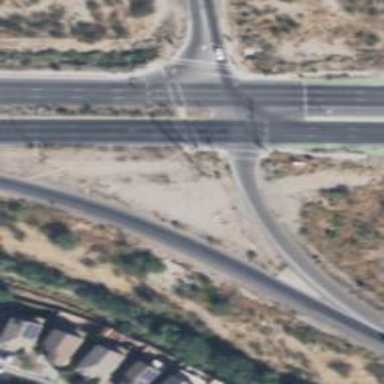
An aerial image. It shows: Marked road crossing.